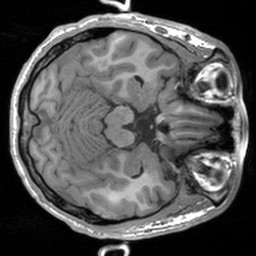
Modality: T1w
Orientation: axial
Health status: healthy
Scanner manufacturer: siemens
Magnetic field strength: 3 T
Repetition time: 1.9 s
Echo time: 0.00226 s